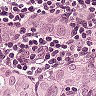
Metastatic tissue present: yes